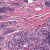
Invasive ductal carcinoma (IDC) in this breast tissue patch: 1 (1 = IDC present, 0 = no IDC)